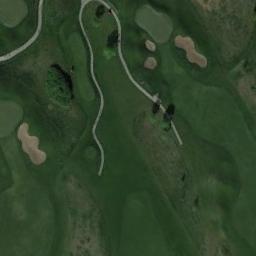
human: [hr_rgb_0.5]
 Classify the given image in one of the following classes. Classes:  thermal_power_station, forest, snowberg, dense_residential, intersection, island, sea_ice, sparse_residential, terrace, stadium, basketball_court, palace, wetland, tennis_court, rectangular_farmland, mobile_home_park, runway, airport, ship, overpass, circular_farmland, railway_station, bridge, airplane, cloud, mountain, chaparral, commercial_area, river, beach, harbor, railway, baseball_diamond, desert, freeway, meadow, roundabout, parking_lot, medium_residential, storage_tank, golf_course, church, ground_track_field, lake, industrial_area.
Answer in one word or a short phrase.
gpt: golf_course